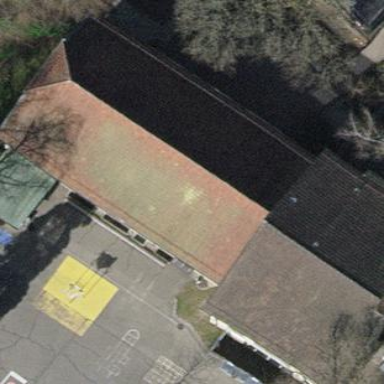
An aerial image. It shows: School building.